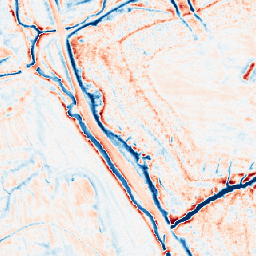
Category: edge_preserving
Decomposition family: anisotropic_diffusion
Decomposition parameters: iterations: 50
kappa: 10
gamma: 0.1
Upsampling method: nearest
Upsampling parameters: scale: 4
Upsampling scale: 4